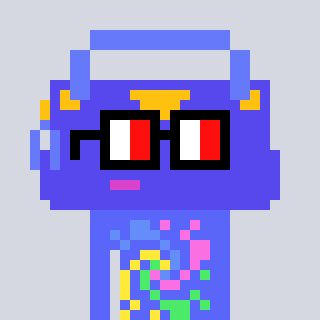
a pixel art character with square glasses with black frames and red eyes, a bag-shaped head and a purple-colored body on a cool background